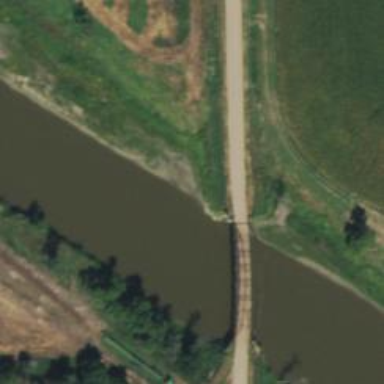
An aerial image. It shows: Tertiary road with bridge.